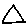
Label: triangle